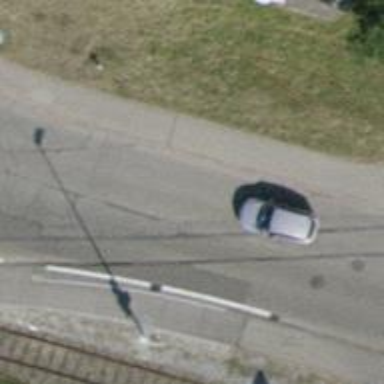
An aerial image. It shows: Level crossing along the railway.